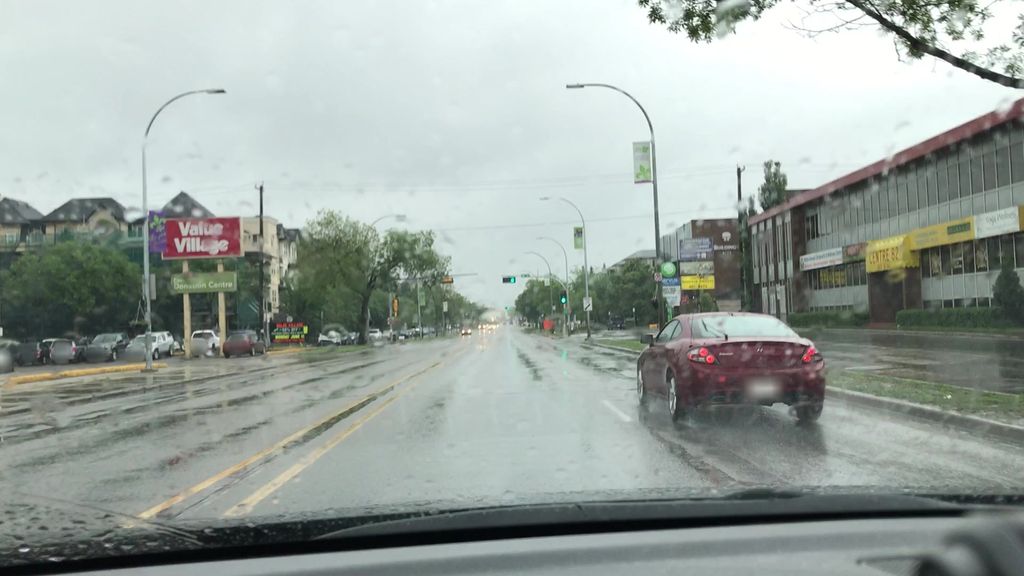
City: edmonton